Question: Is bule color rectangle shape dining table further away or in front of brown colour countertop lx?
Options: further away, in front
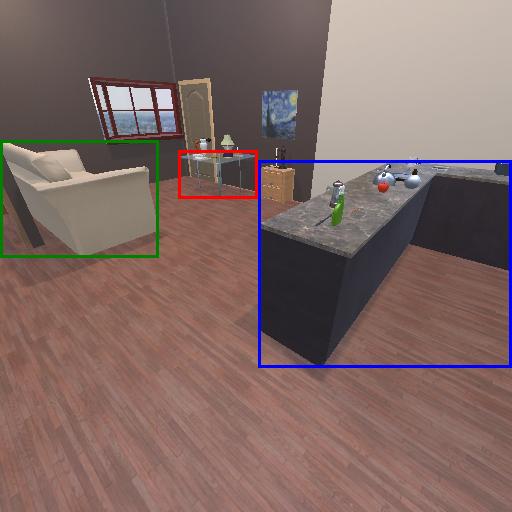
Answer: further away